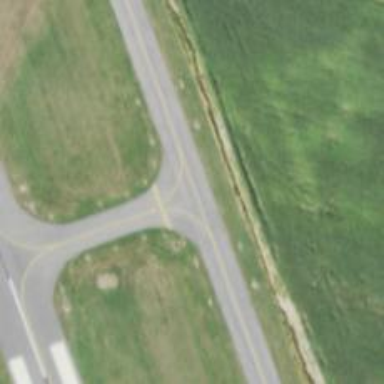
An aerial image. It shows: Image of taxiway at airport.